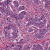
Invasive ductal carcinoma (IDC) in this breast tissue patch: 1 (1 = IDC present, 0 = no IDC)